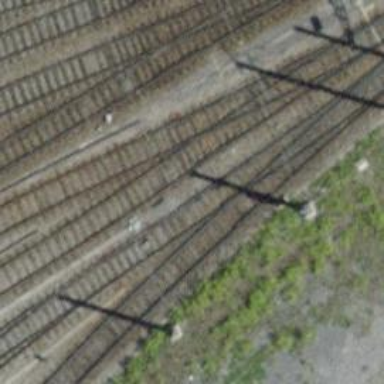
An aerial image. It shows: Railway switch.